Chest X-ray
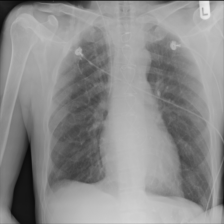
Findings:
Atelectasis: negative
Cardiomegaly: negative
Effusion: negative
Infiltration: negative
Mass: negative
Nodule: negative
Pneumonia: negative
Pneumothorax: negative
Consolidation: negative
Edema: negative
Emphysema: negative
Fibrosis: negative
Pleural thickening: negative
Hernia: negative